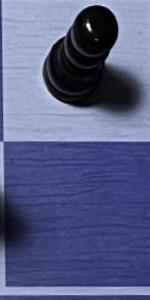
Label: Empty